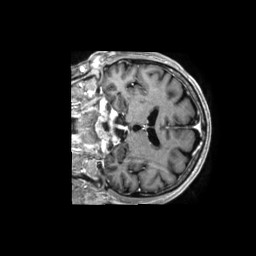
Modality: T1w
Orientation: coronal
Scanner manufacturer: philips
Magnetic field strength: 1.5 T
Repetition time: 0.007174 s
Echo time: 0.003246 s